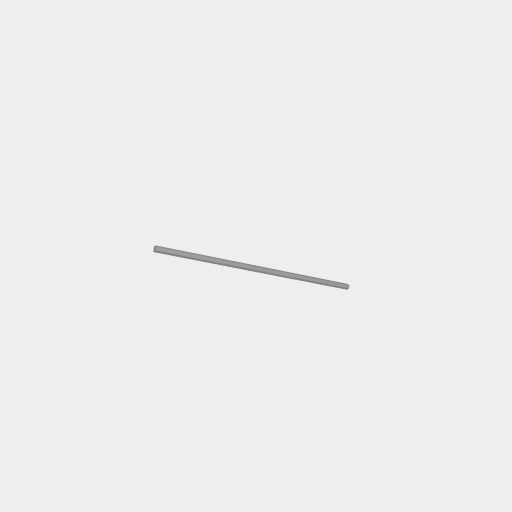
Part: Standoff8RID288